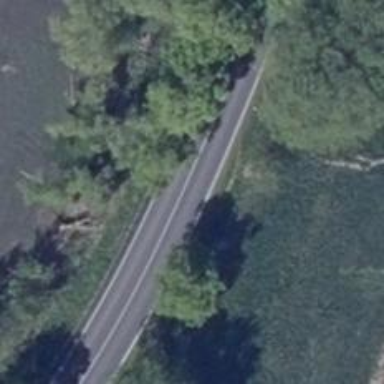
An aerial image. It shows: Secondary road with asphalt surface.